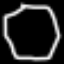
Label: octagon